Question: I am having problem with Object for..each loop
Please see Snap.
I am getting 'point1' undefined.
Please suggest me.

'''
var applicationMap = jsonContent.application.map;
var jsonContent = ConfigurationJSON.getData();
var pointTypes = {};
for(var app in applicationMap){
pointData = this.getApplicationPoints(app);
for (var point1 in pointData){
//jsonContent.point.map[point1];
pointTypes.push(TranslationJSON.translate(jsonContent.type.point.map[point1.type].name));
// Create the list of point types with checkboxes.
}
}
'''
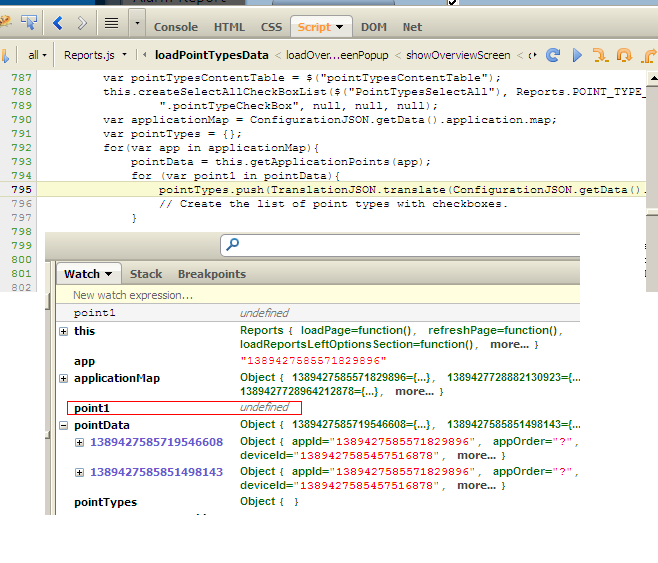
Answer: I have just put 'consol.log(point1)' beneath 'for(var point1 in pointData){'
and check again it prints and also given me a value.